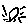
Label: sun